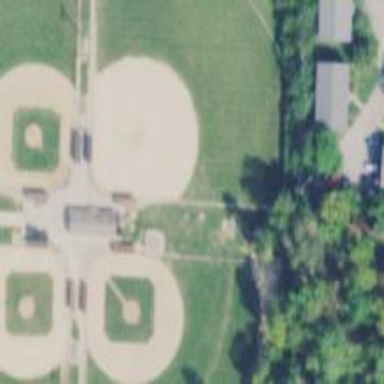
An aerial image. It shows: Baseball pitch for leisure land activities.